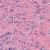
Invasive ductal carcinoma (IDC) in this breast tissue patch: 1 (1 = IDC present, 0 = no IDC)